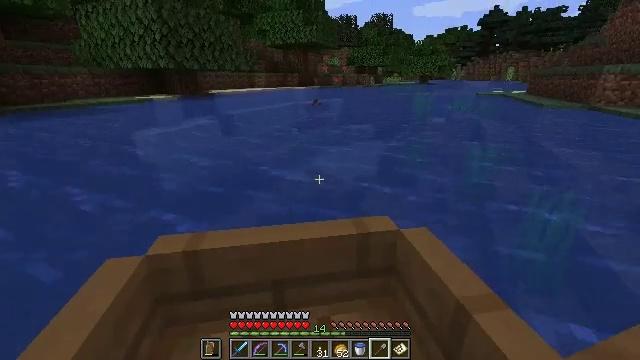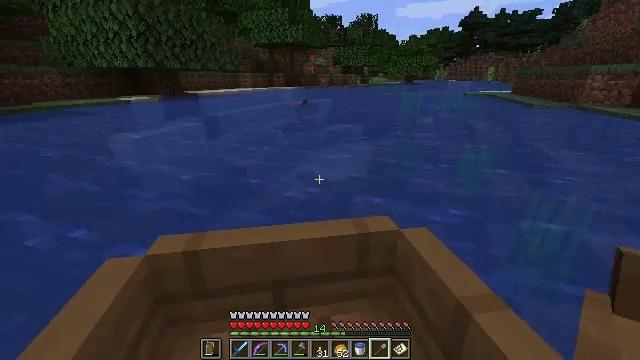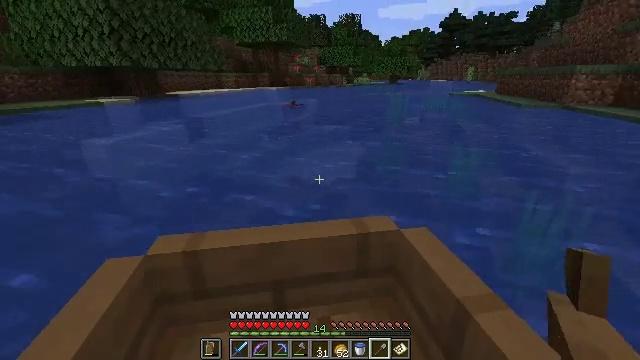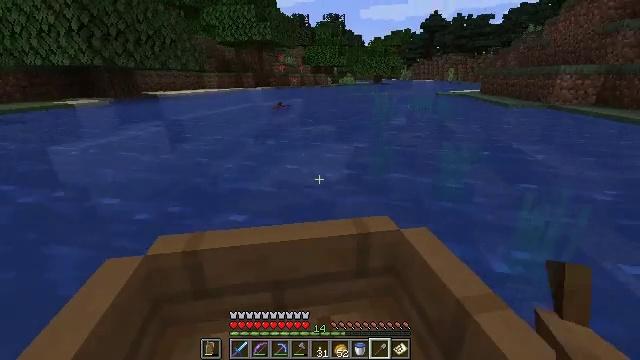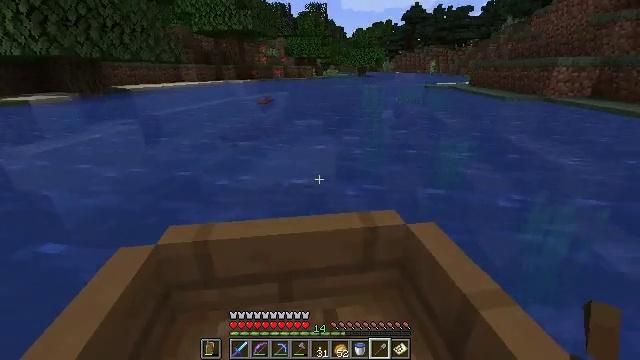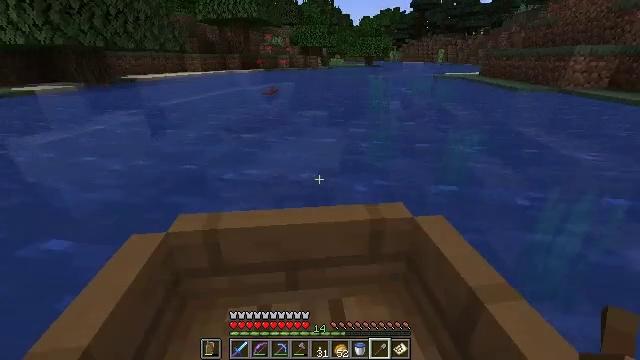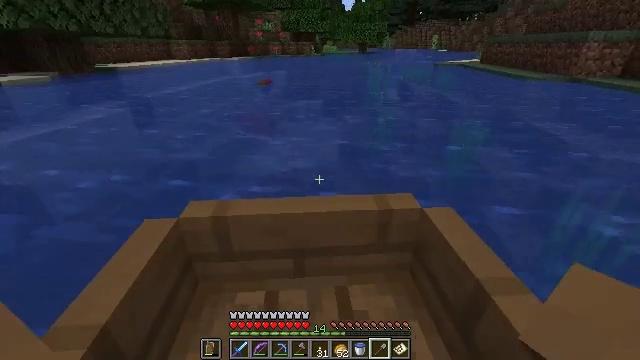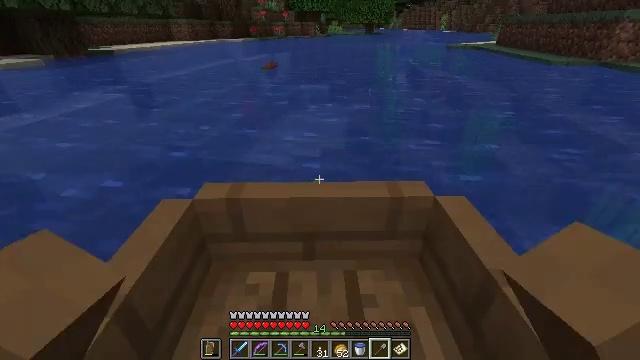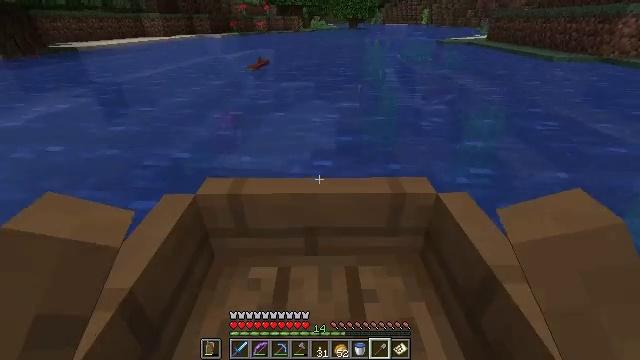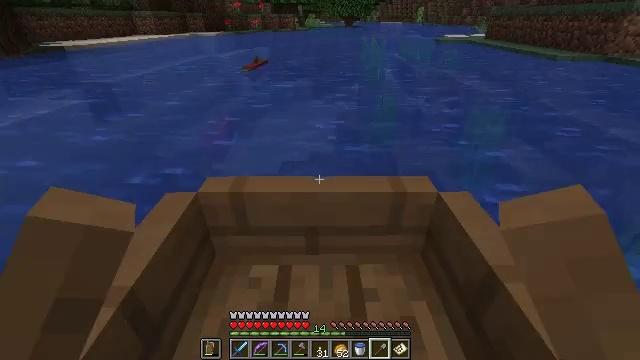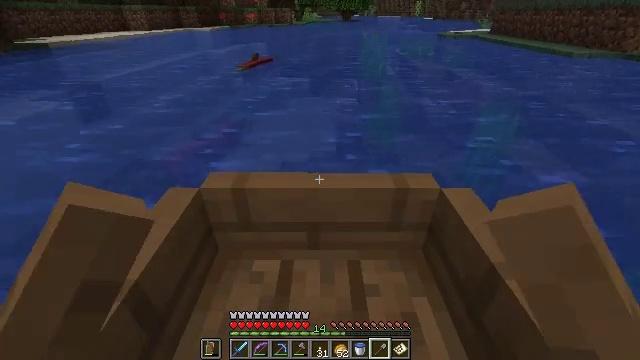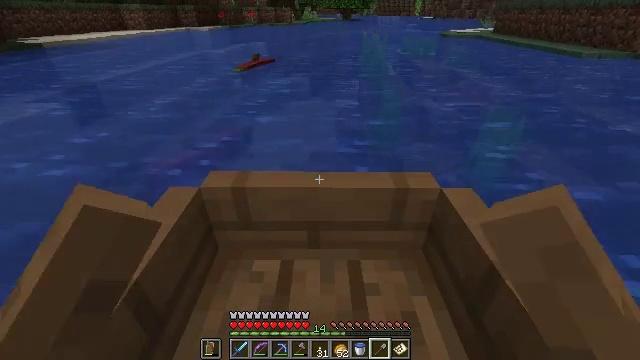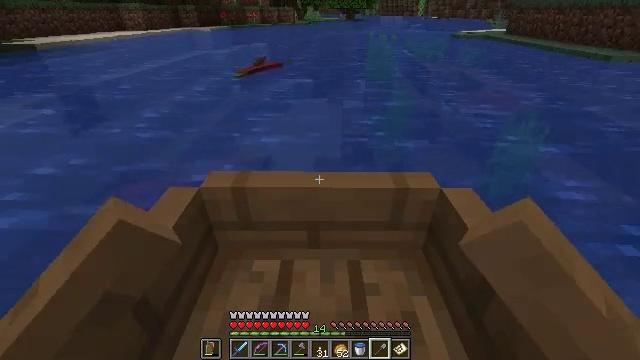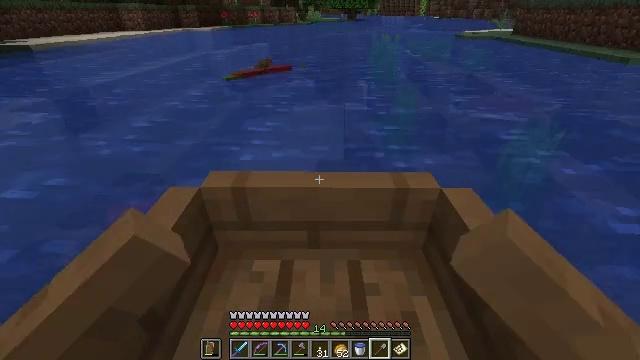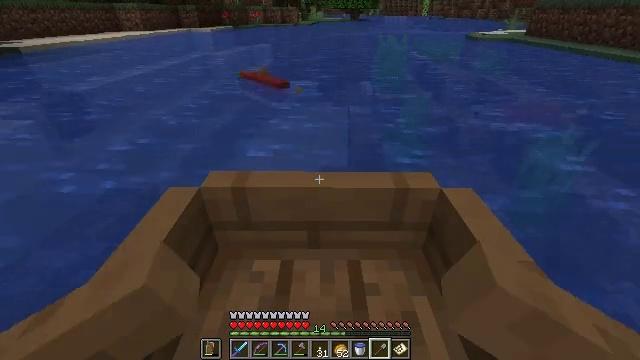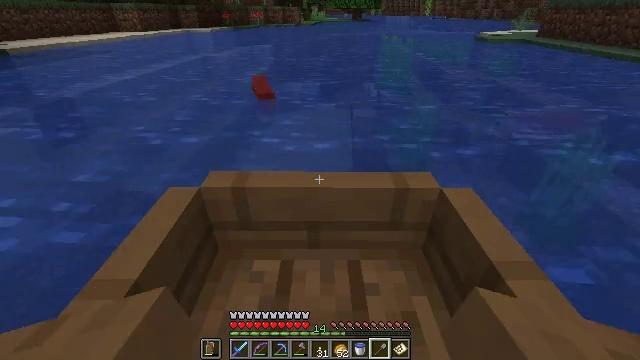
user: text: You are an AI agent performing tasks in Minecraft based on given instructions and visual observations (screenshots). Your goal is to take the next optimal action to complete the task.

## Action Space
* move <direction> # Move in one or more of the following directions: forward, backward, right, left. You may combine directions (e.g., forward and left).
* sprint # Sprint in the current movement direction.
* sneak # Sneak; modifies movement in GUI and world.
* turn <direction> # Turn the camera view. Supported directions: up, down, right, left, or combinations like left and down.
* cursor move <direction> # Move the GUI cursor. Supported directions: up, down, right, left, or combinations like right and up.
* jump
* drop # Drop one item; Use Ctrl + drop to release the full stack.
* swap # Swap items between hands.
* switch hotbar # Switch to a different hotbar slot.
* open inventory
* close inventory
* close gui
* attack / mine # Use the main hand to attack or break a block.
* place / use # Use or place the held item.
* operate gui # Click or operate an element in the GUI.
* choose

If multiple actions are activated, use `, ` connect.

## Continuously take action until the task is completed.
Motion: motion action
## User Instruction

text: Collect clay by holding down the left mouse button.
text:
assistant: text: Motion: move forward and move right
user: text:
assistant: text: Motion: move forward
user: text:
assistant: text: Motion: move forward
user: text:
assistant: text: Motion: move forward, turn left and down
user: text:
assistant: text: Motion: move forward, turn left and down
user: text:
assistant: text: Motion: move forward, turn left and down
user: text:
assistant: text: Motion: move forward, turn left and down
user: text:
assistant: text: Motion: move forward
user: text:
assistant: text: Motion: move forward and move left
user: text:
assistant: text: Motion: move forward and move left
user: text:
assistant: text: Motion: move forward
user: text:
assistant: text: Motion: move forward
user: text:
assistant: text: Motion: move forward
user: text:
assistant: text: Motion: move forward
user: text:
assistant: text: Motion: move forward
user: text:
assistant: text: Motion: move forward
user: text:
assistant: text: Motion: move forward
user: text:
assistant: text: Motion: move forward
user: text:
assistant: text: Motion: move forward and move right
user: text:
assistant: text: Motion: move forward and move right, turn left and up
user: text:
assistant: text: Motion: move forward and move right
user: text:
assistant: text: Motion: move forward
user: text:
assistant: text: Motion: move forward
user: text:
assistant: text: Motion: move forward
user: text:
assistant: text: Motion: move forward
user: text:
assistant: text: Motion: move forward
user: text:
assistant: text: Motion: move forward
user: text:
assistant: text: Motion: move forward
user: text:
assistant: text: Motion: move forward
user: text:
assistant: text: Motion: move forward